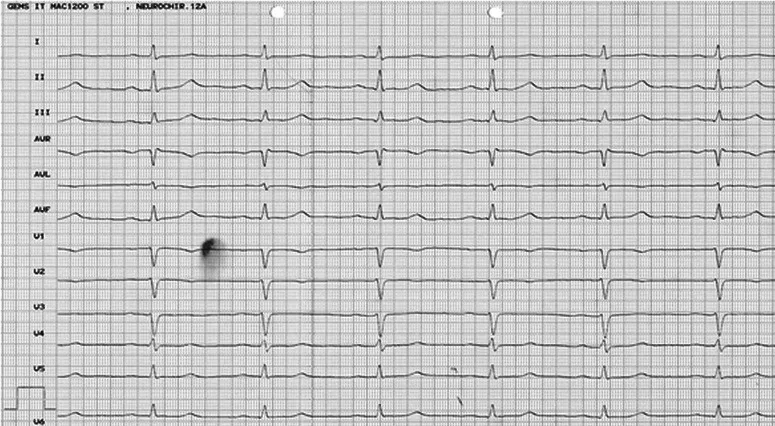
Resting ECG of the patient.
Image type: electrography (ekg)